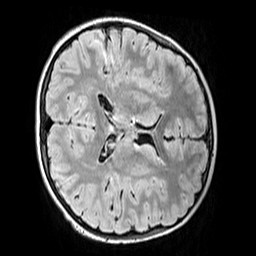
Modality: FLAIR
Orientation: axial
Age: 10
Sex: male
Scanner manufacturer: siemens
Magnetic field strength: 3 T
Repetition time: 5 s
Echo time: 0.388 s